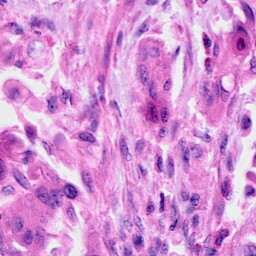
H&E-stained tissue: Cervix